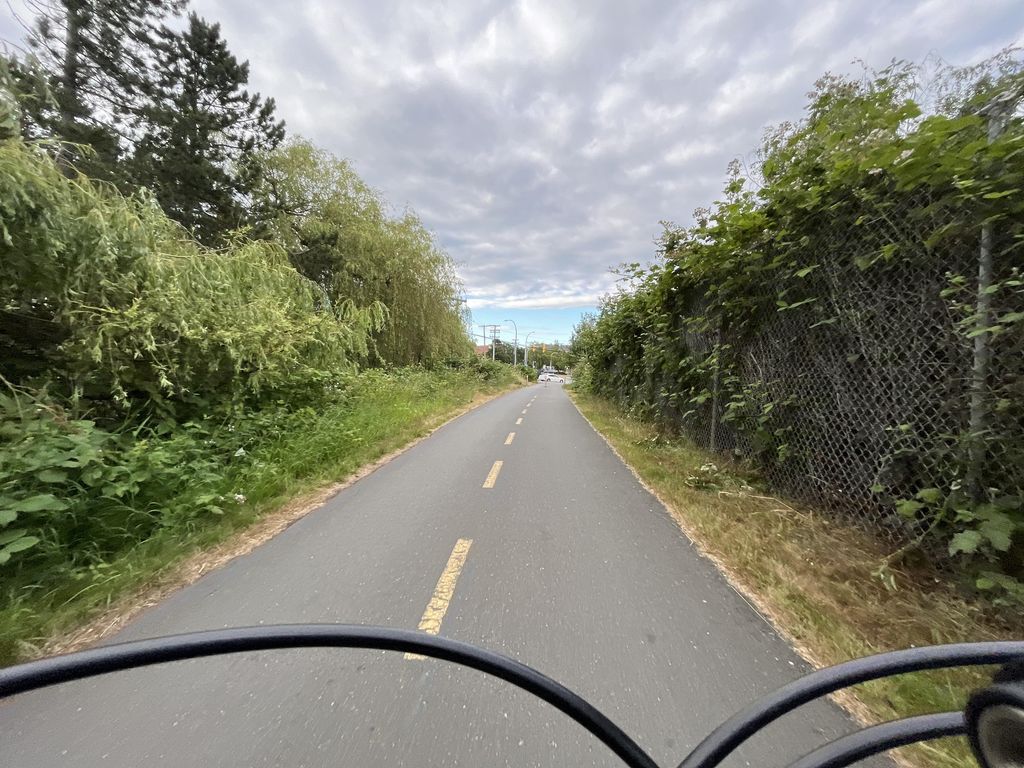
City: victoria